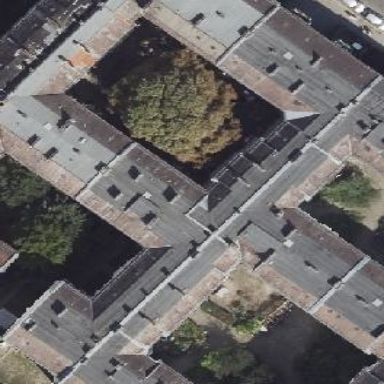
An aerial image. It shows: Saltbox shaped roof on apartment building.